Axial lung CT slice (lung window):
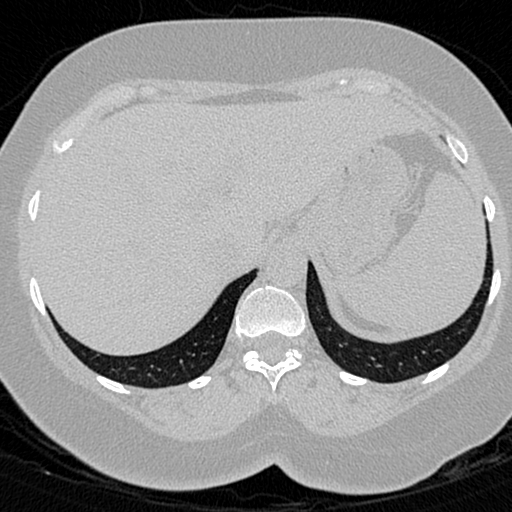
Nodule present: no